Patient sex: F
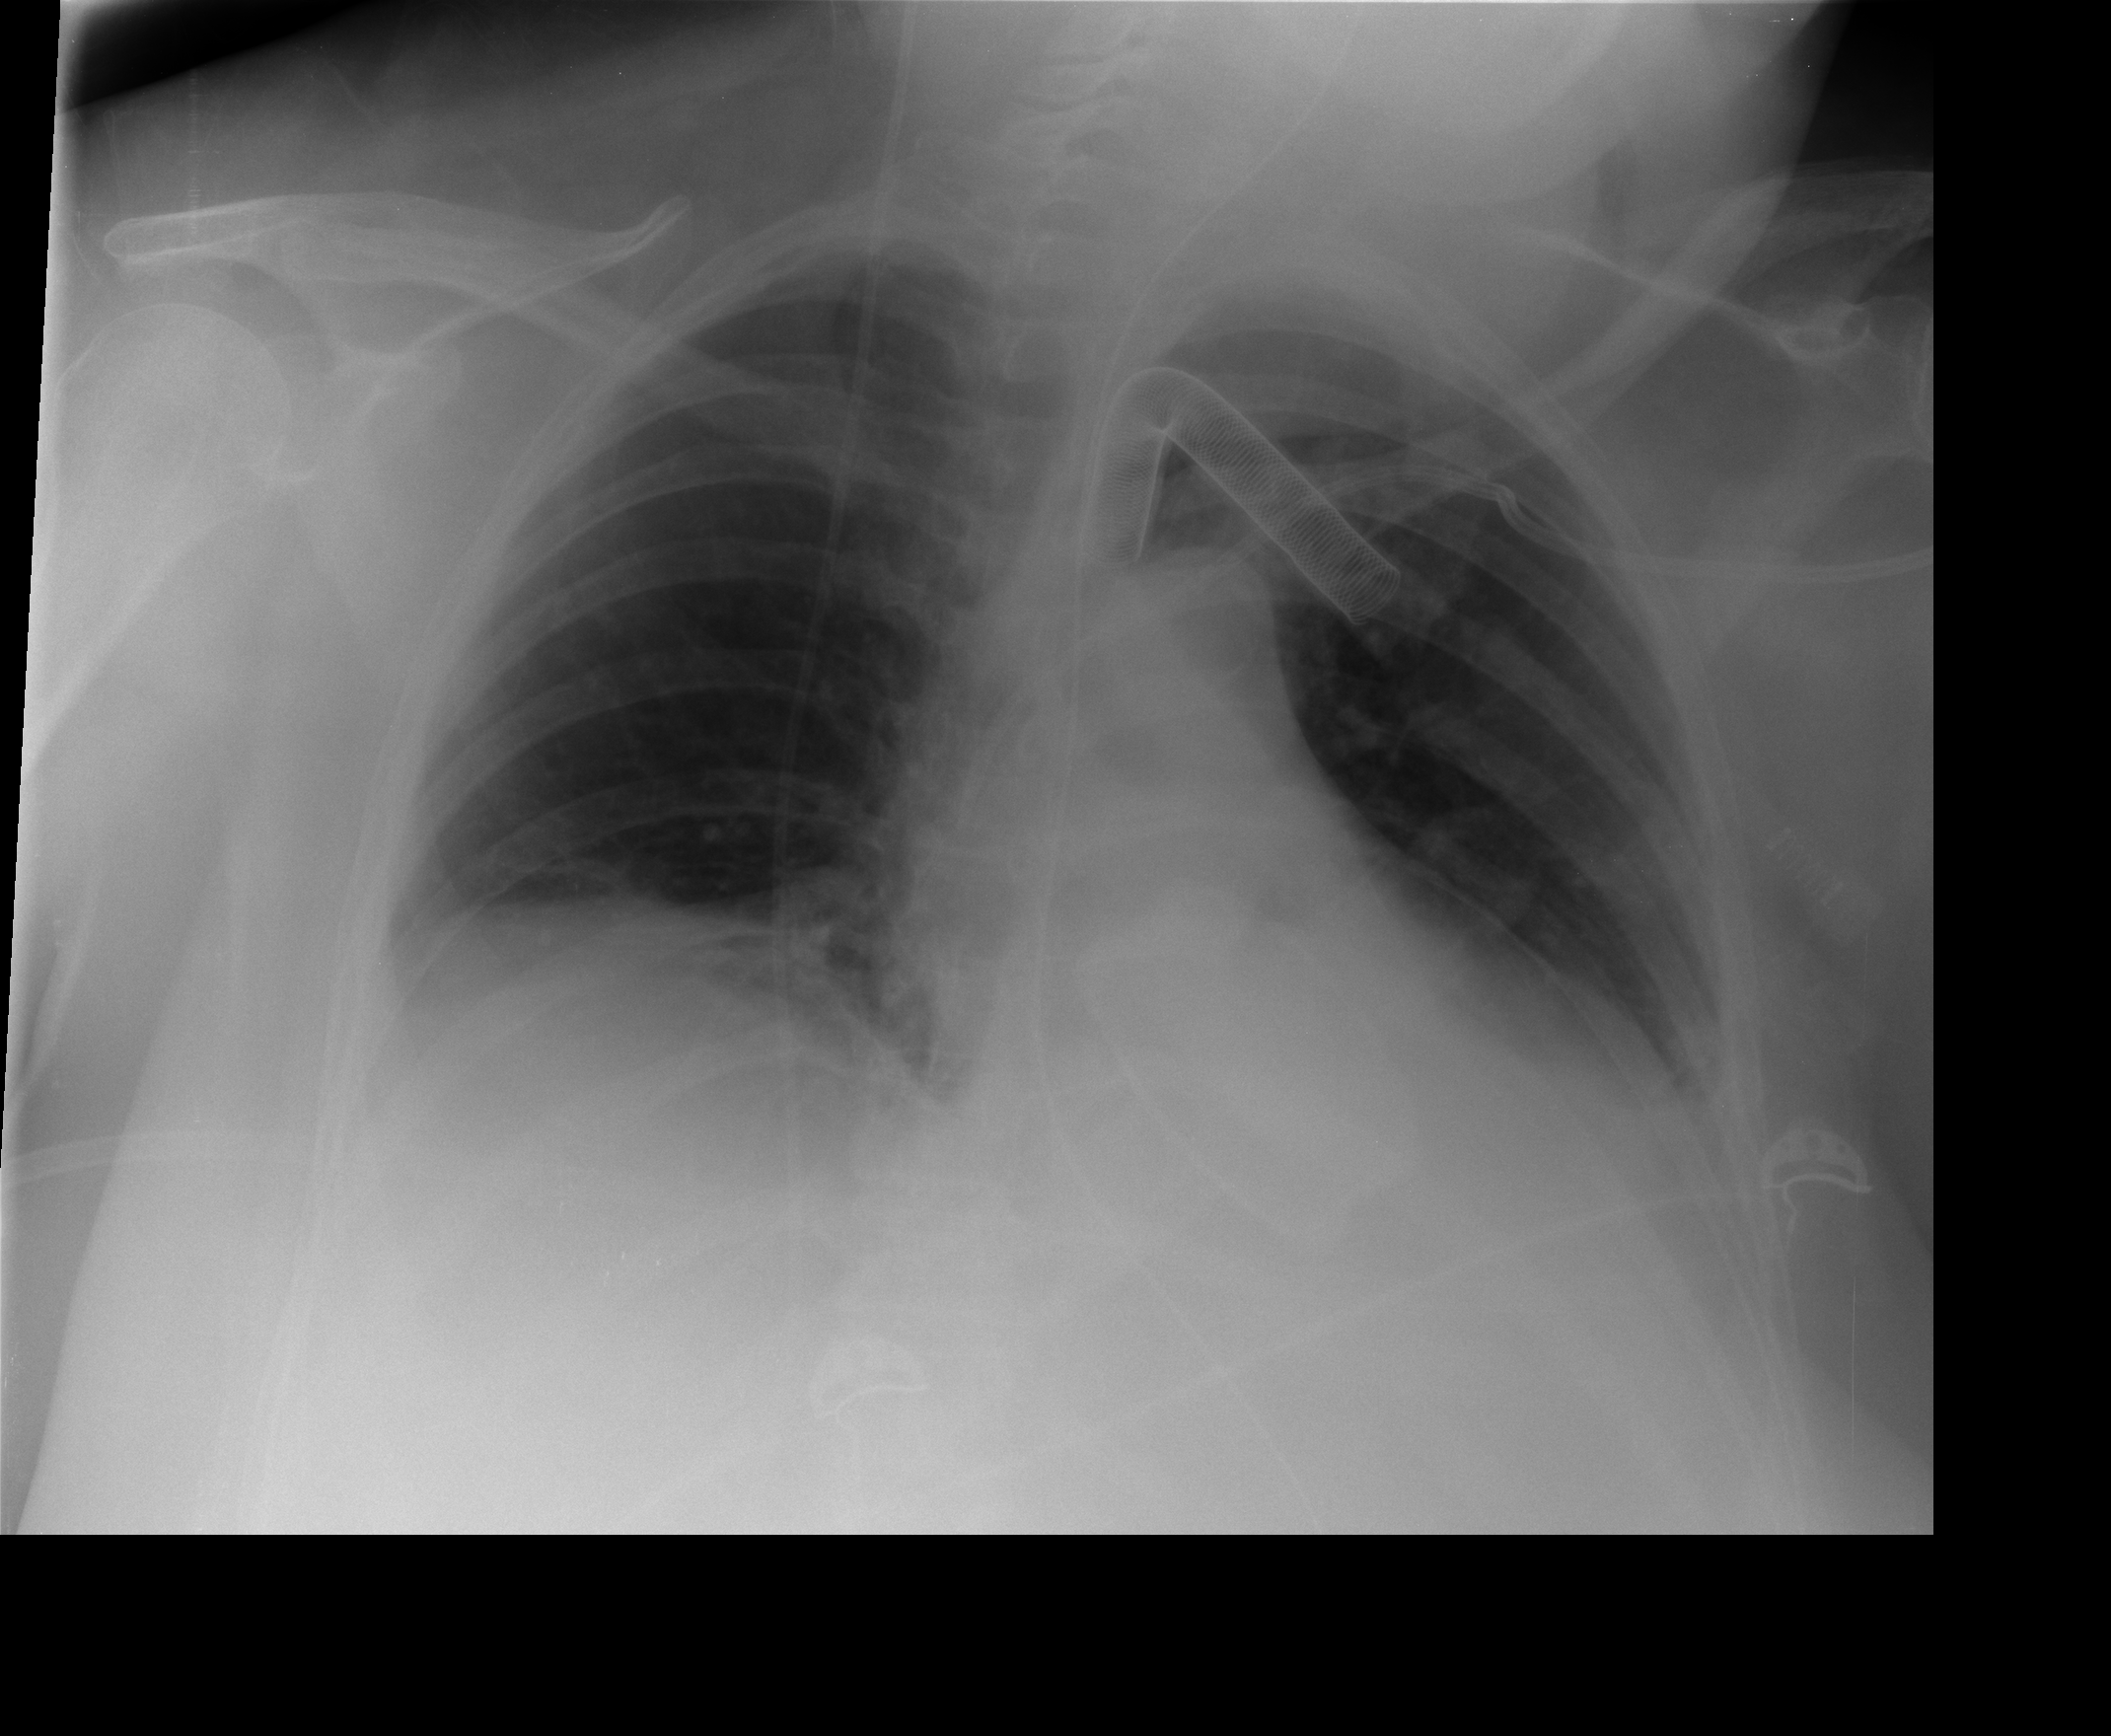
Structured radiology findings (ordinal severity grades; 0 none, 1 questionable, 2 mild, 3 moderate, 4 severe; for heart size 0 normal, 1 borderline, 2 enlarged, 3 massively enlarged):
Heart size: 0
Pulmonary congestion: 0
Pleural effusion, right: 1
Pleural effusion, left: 1
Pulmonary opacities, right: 0
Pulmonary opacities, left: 0
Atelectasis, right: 2
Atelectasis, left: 1